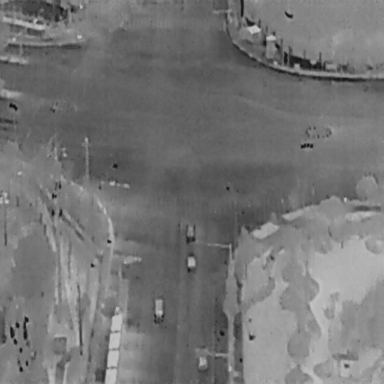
There are four Cars in the infrared image.